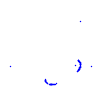
Particle: kaon